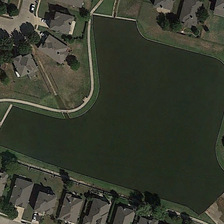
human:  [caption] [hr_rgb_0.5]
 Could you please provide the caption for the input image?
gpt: some buildings and green trees are around an irregular pond .

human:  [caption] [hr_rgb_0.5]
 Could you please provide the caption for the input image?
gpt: some buildings and green trees are around an irregular pond .

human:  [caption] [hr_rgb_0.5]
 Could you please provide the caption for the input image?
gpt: some buildings and green trees are around an irregular pond .

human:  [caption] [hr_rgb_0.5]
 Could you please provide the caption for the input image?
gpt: some buildings and green trees are around an irregular pond .

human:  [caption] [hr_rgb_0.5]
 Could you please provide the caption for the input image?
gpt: some buildings and green trees are around an irregular pond .